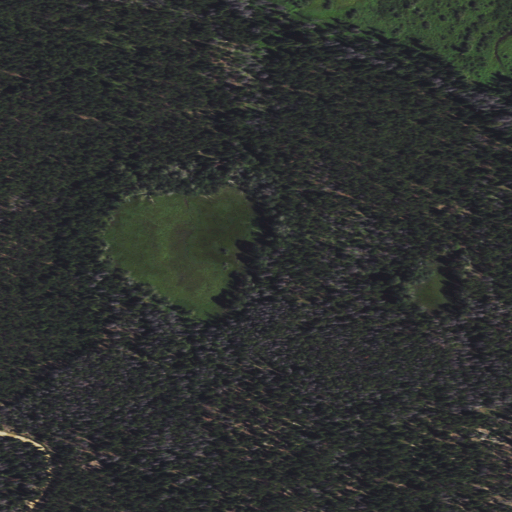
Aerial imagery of plain(s) in Wyoming named Willow Park containing evergreen forest, herbaceous wetlands, and woody wetlands